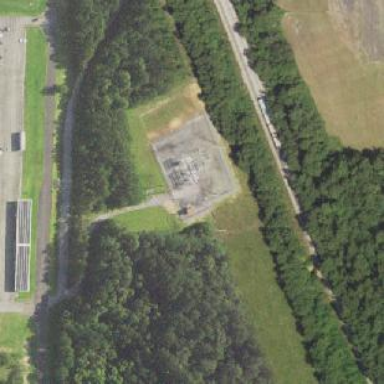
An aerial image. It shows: Distribution substation surrounded by fence.